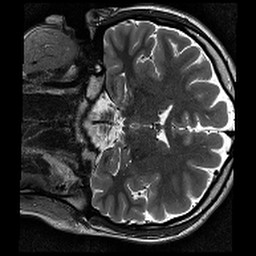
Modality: T2w
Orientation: coronal
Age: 18
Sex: female